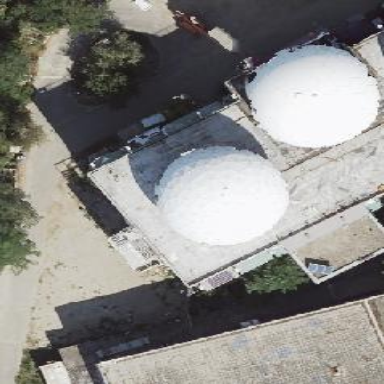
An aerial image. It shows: Military building with white roof.